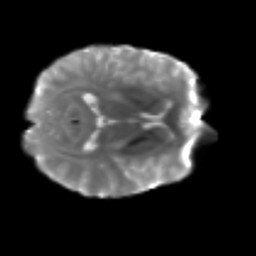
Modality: T2w
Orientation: axial
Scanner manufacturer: siemens
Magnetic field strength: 3 T
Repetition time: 3.6 s
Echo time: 0.092 s